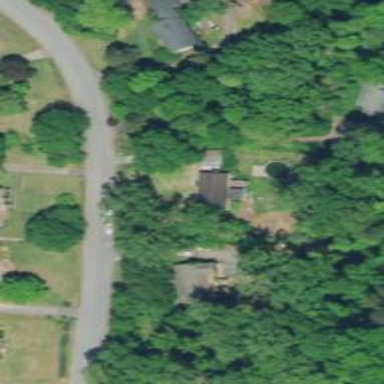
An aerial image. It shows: Driveway leading to service road.